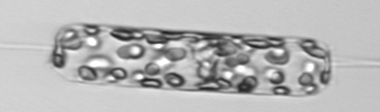
Label: Ditylum_brightwellii